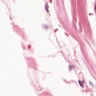
Metastatic tissue present: no